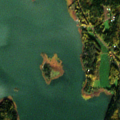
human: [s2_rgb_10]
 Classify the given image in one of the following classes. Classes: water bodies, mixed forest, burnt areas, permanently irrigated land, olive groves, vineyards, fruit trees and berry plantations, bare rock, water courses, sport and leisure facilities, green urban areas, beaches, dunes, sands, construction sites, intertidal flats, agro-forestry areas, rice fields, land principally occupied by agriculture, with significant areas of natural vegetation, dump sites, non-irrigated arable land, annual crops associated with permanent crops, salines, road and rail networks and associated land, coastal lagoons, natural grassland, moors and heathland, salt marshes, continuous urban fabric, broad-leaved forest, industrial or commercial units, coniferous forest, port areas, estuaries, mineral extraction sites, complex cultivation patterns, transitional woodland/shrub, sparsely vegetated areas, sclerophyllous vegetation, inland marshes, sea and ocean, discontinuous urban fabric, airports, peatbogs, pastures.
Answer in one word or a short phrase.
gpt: land principally occupied by agriculture, with significant areas of natural vegetation, mixed forest, sea and ocean